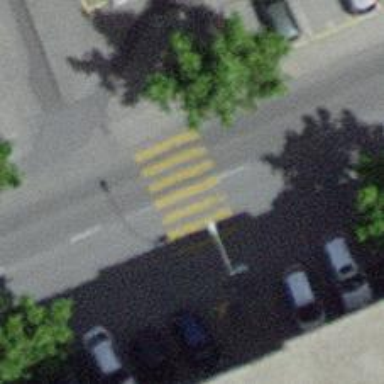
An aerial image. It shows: Uncontrolled zebra crossing on the road.